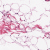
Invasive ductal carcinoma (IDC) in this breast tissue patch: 0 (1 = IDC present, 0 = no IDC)